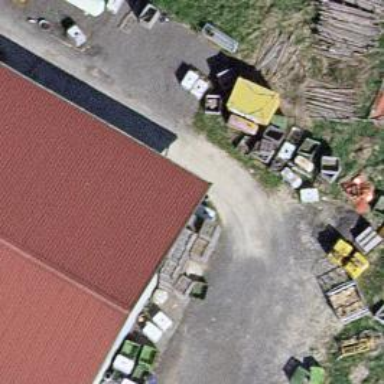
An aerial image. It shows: Driveway.